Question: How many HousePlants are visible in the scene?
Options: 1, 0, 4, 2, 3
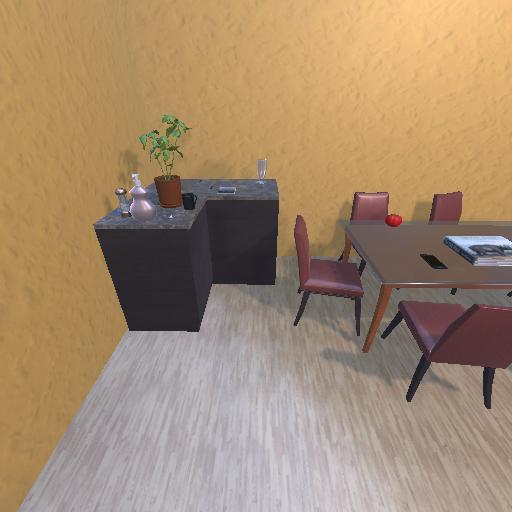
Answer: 1